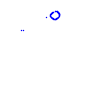
Particle: proton